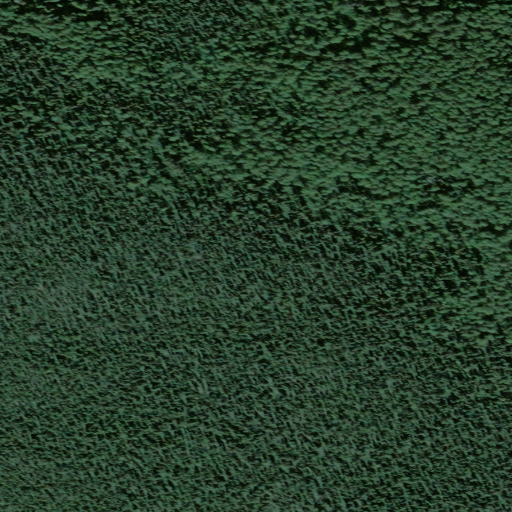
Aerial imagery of mountain in Alaska named Schonthda Hill containing only unknown